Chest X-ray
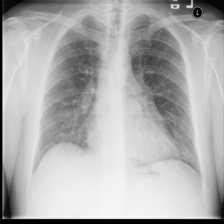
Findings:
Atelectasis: negative
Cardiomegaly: negative
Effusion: negative
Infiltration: positive
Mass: negative
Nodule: negative
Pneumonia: negative
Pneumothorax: negative
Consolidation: negative
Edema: negative
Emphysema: negative
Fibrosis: negative
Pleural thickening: negative
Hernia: negative